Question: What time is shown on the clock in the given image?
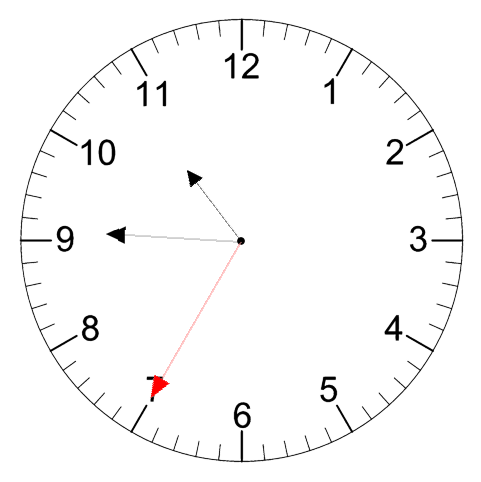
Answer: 10:45:35